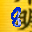
Label: 8